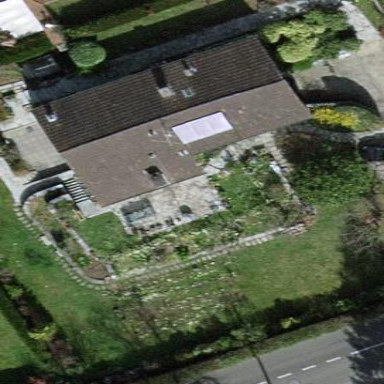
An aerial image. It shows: Garden surrounded by fence.